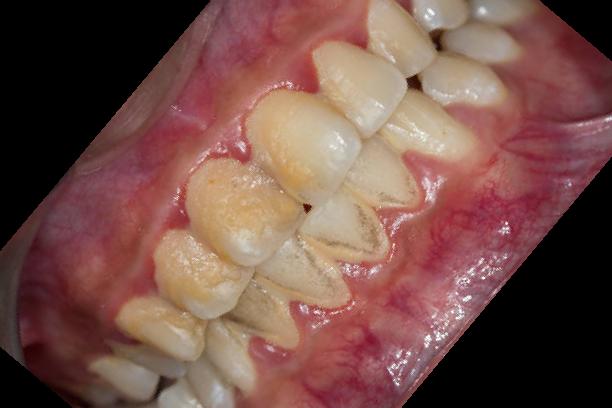
Condition: Gingivitis